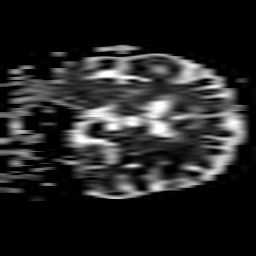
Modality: ADC
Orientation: coronal
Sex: female
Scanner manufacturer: philips
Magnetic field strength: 3 T
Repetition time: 4.262 s
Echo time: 0.07367 s